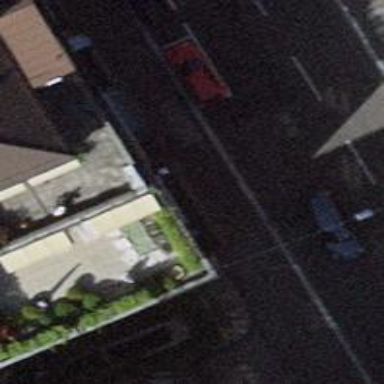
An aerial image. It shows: Unmarked crossing with traffic calming table on the road.